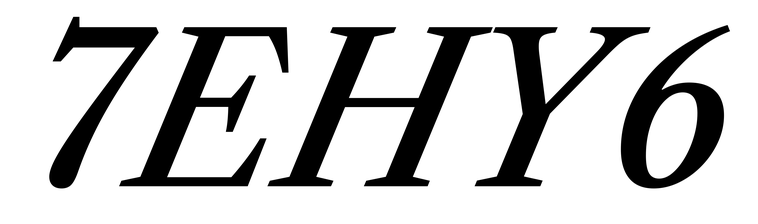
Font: LibreCaslonText-Italic_Medium_Italic